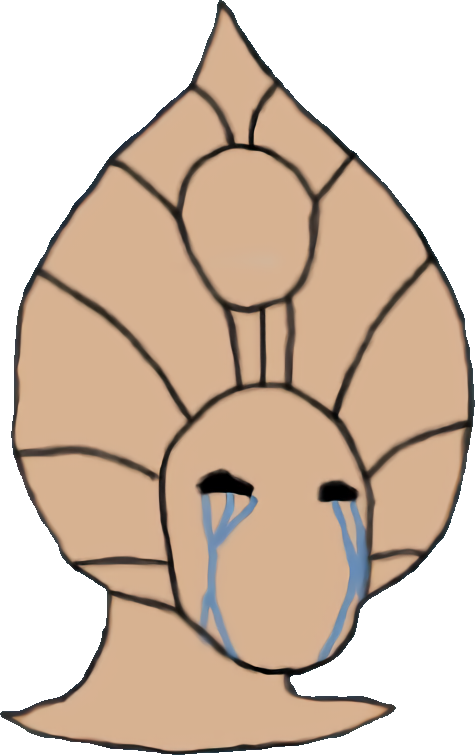
Label: 5_Crying_Wojak